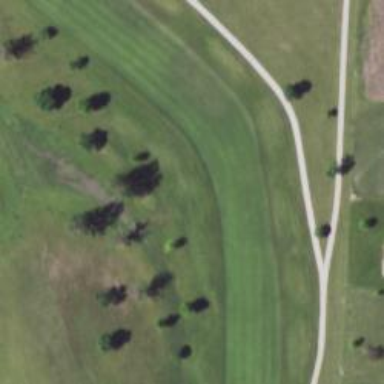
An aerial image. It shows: Golf hole.